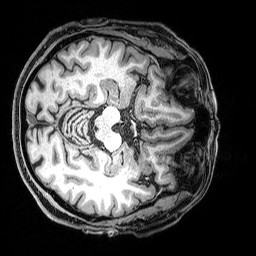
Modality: T1w
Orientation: axial
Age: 64
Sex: male
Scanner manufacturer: siemens
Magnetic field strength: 3 T
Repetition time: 2.5 s
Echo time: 0.00369 s